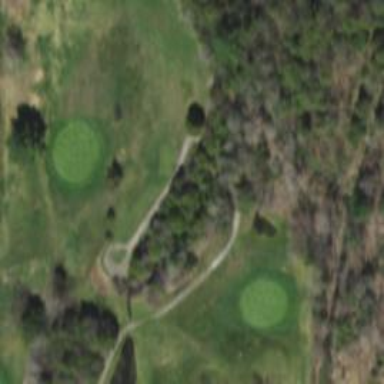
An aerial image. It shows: Golf tee.